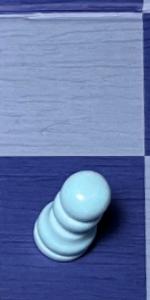
Label: Pawn_White